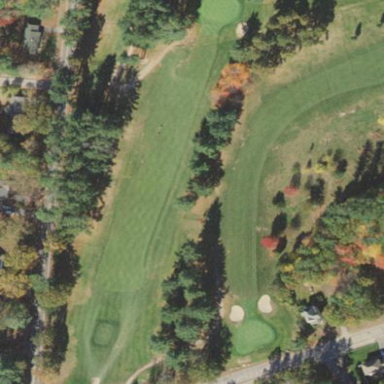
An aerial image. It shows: Grassy area designated as golf fairway.